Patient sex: F
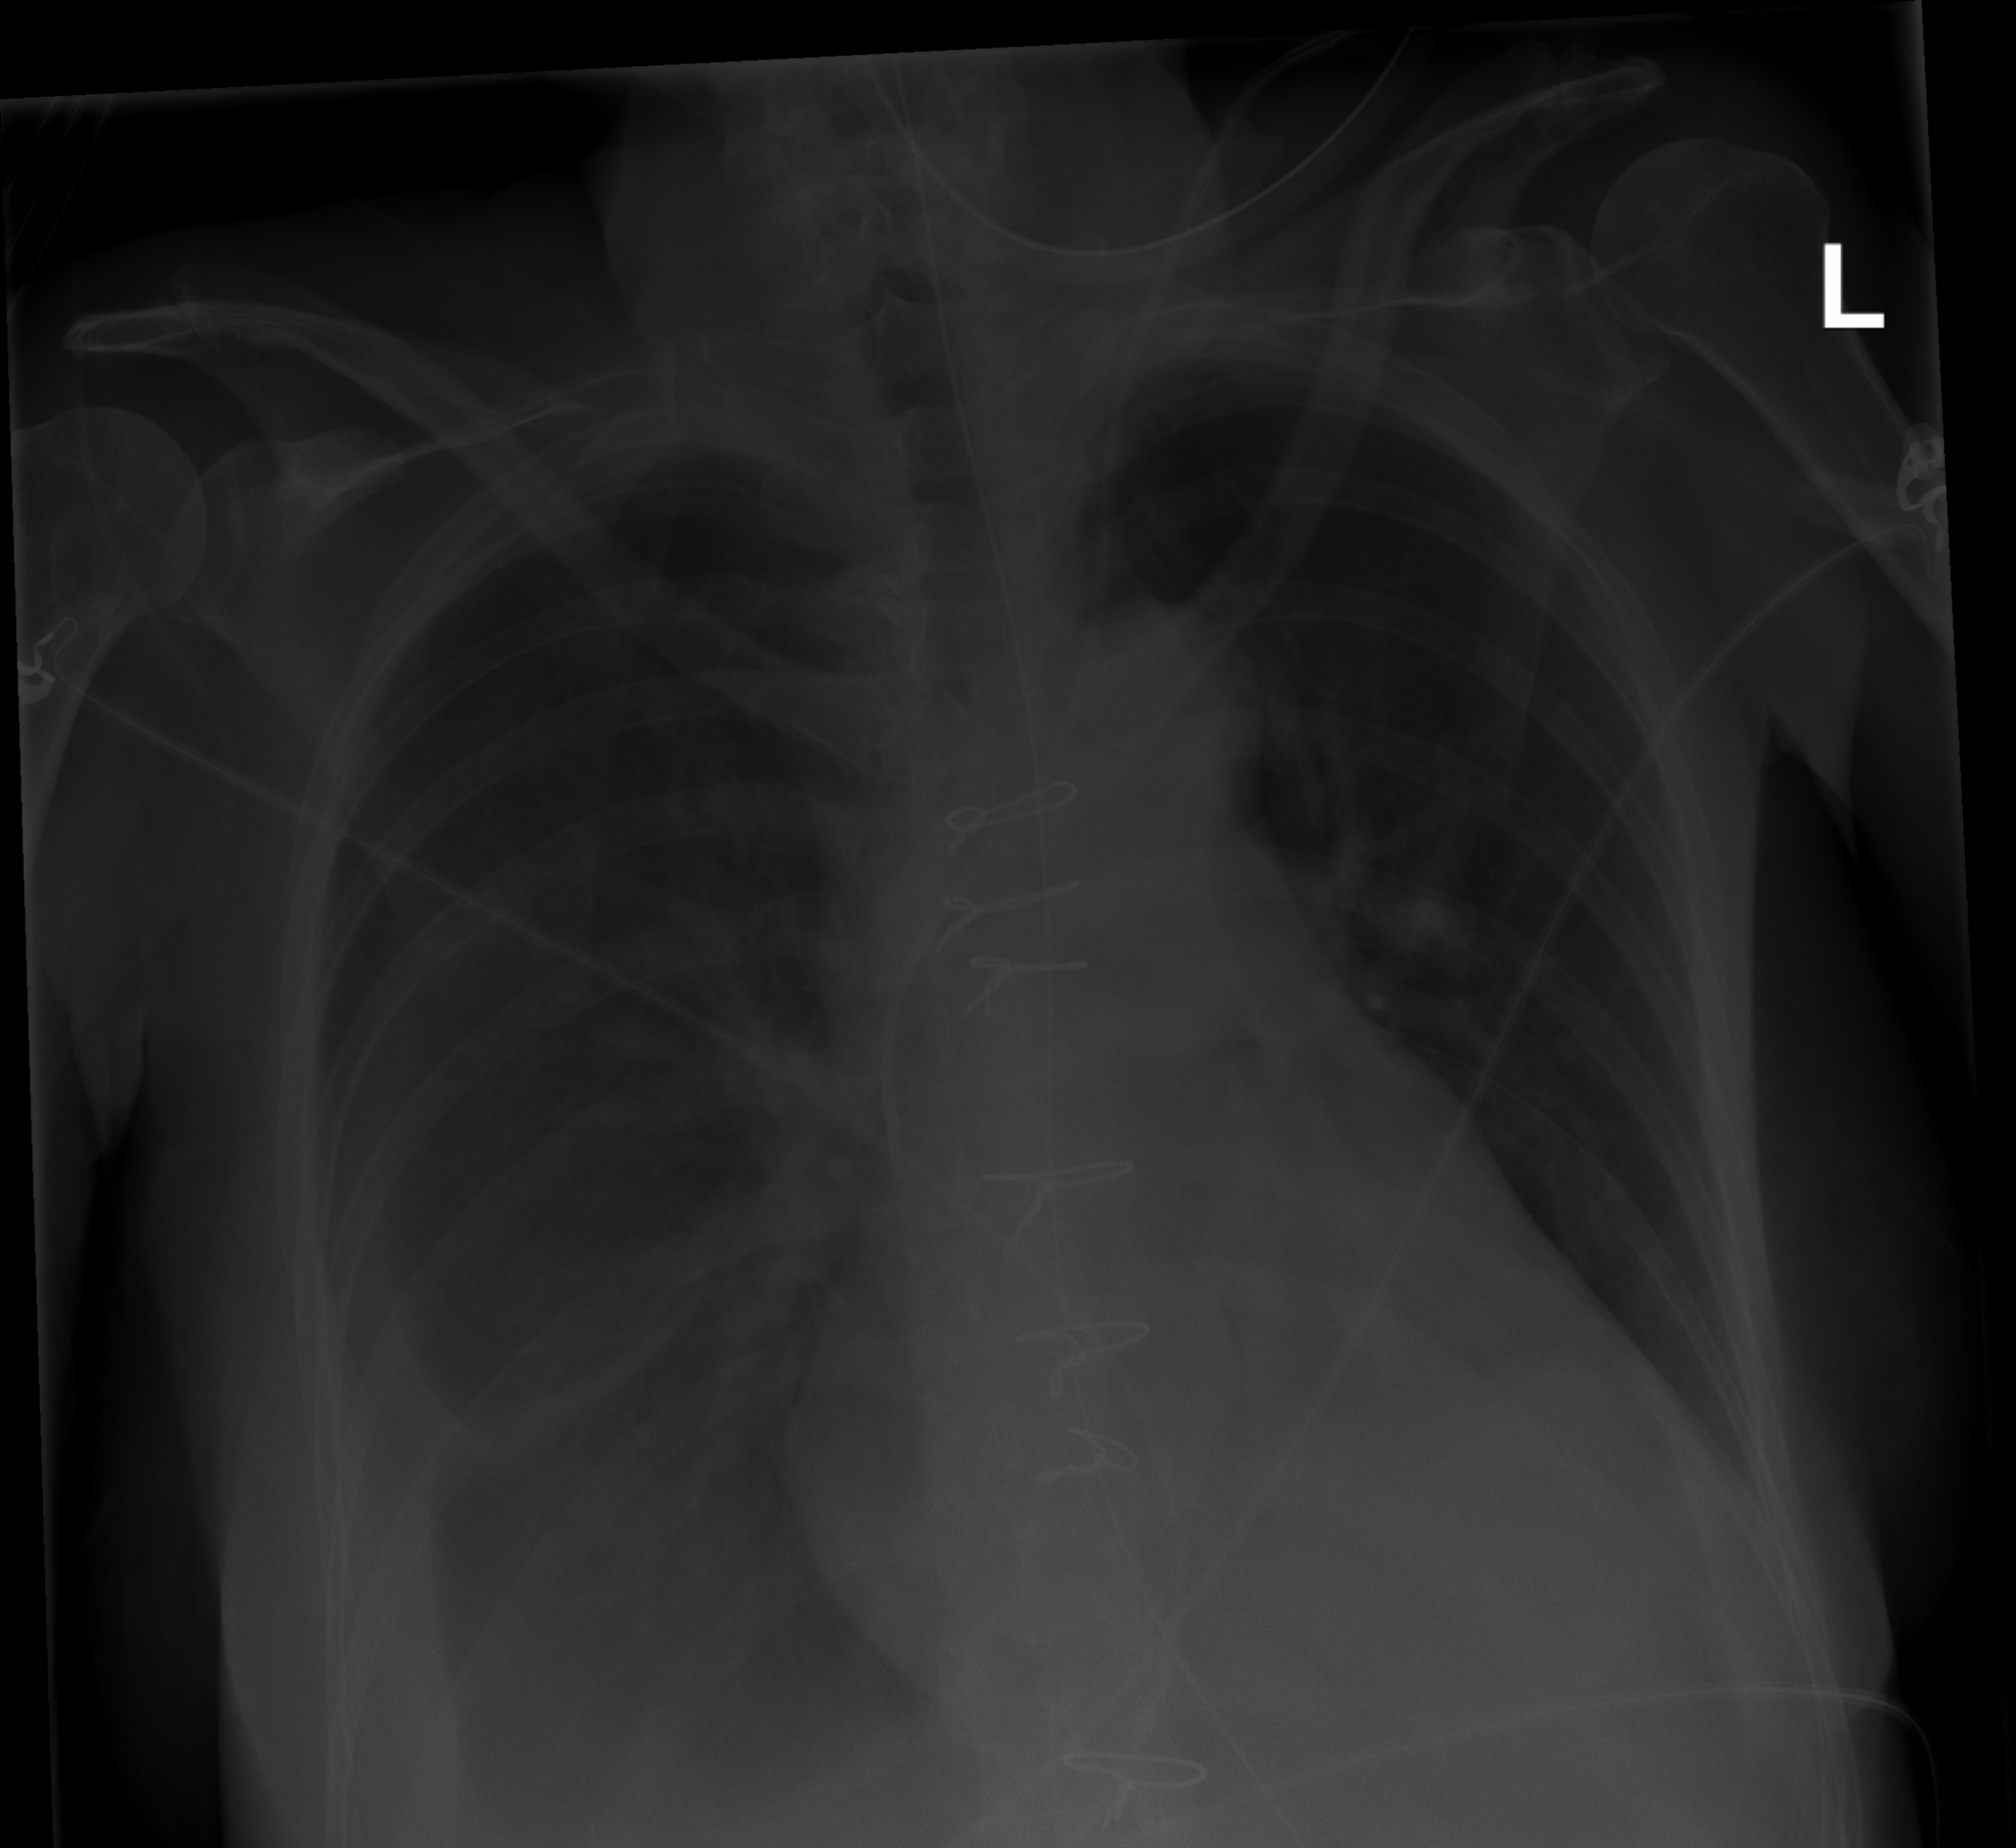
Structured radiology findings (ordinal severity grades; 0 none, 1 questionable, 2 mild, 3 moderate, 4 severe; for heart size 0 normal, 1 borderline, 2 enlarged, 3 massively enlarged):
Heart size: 3
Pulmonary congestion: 2
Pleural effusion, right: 3
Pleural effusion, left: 1
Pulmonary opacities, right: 0
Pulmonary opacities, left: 0
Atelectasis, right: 2
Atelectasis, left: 0